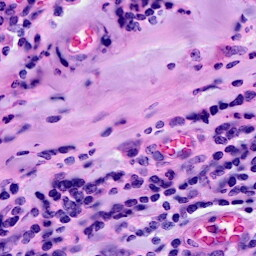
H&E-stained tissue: Breast